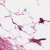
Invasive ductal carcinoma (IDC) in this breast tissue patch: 0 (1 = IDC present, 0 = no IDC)